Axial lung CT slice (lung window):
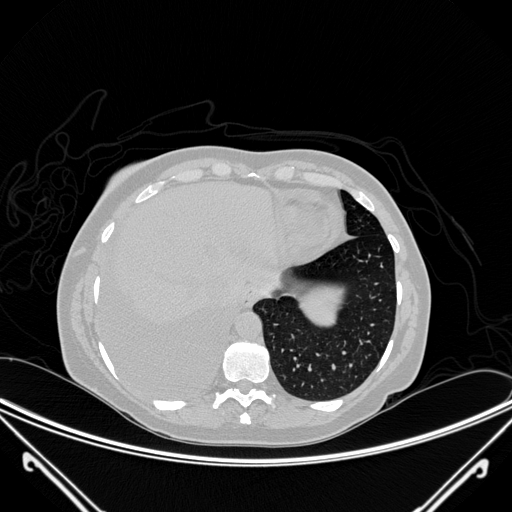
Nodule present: no